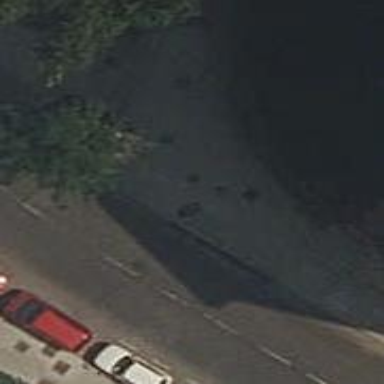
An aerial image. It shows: Sidewalk.